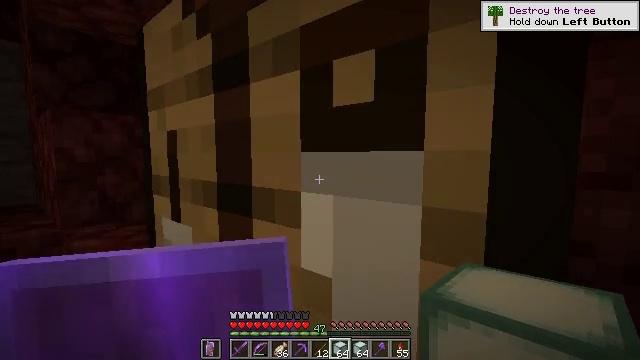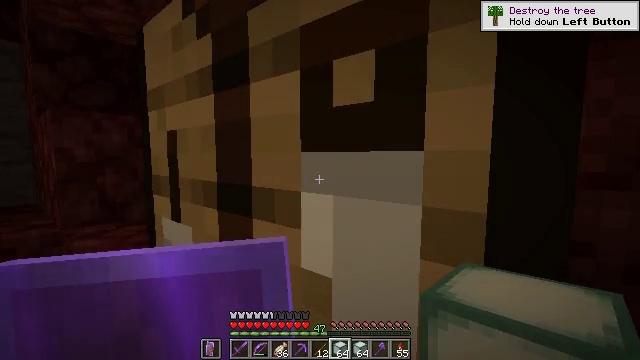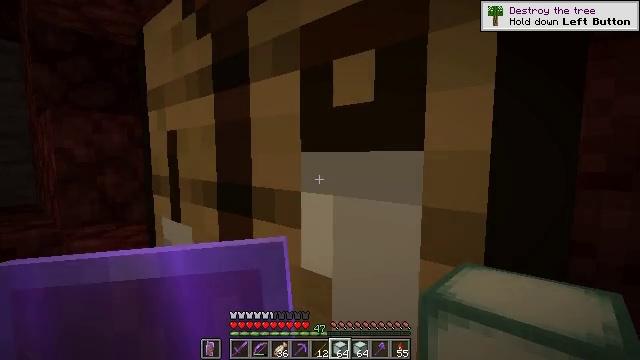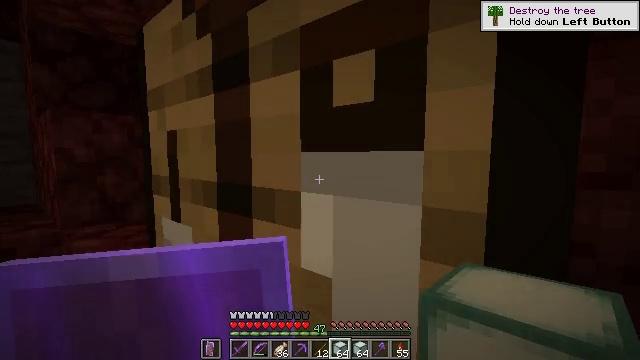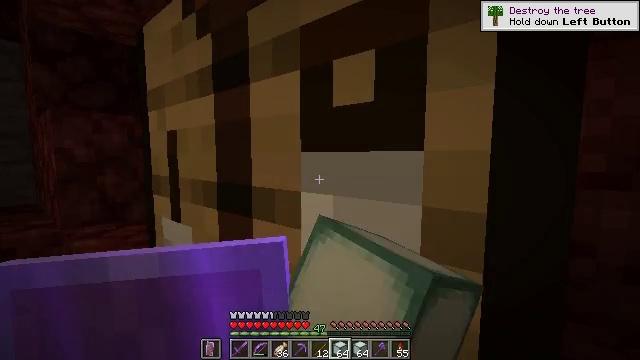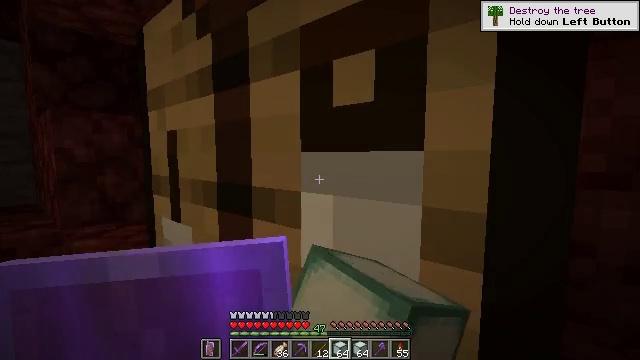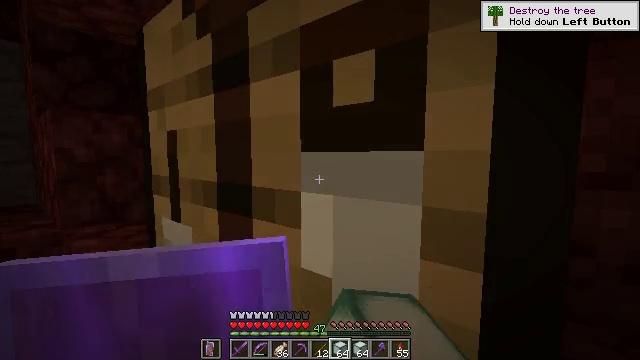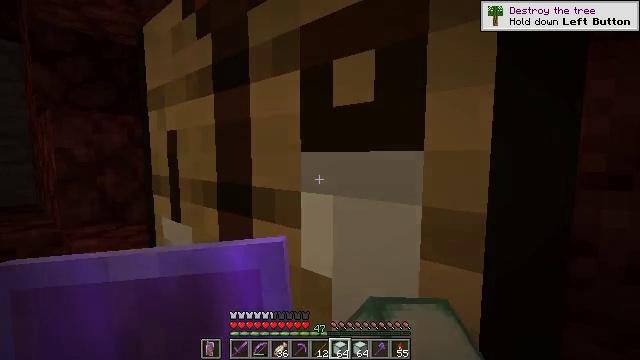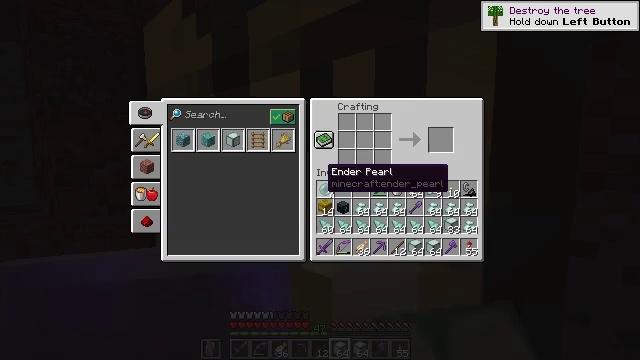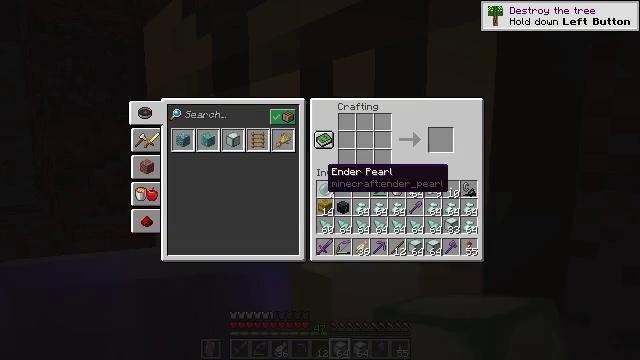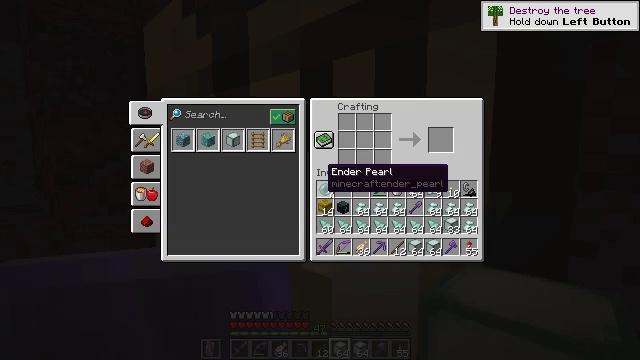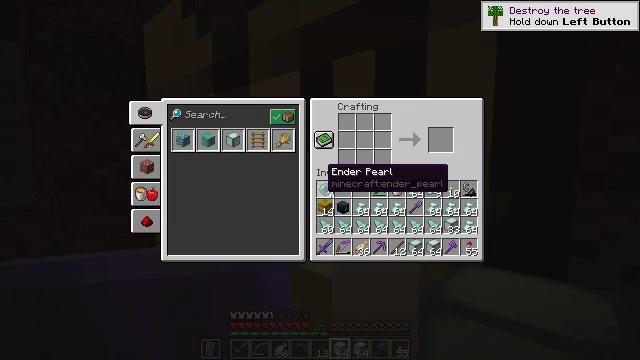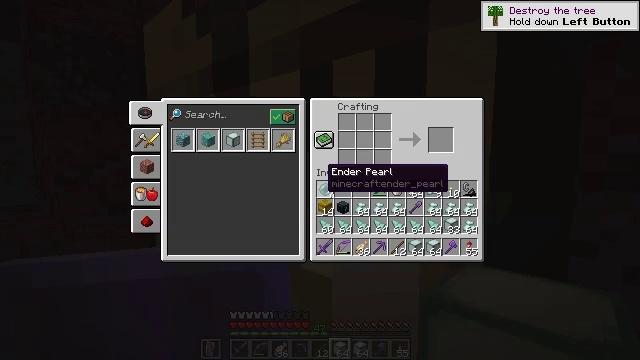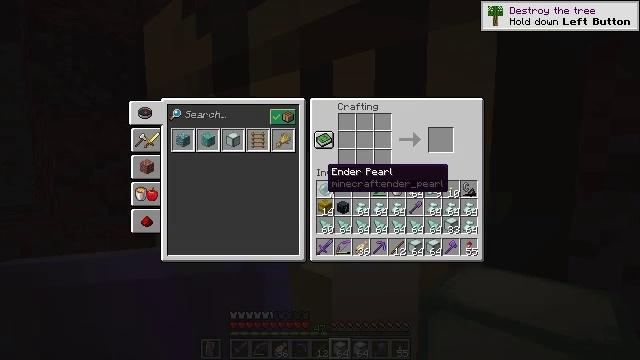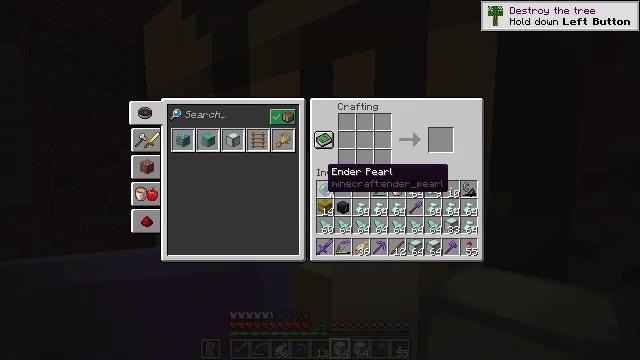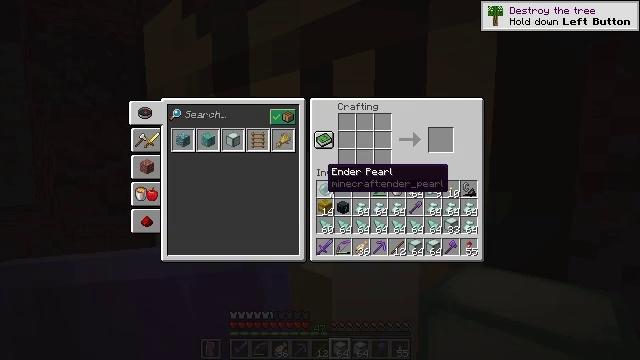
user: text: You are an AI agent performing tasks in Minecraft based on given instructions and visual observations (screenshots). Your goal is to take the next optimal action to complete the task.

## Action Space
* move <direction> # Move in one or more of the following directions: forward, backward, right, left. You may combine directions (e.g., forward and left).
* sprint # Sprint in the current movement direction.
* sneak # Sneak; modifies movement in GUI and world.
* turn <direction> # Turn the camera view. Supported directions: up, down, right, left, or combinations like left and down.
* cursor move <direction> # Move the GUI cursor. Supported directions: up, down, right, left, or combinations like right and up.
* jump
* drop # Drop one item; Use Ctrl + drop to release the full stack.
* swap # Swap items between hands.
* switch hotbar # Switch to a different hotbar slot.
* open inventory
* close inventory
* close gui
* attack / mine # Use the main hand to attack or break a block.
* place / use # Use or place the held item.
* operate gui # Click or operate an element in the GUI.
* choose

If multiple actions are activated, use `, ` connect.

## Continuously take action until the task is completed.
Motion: motion action
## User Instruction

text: Combine prismarine crystals and shards to craft a sea lantern.
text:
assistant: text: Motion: no_op
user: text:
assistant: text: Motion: no_op
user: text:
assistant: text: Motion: use / place
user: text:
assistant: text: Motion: use / place
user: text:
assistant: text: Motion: no_op
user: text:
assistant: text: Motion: no_op
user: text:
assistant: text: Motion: no_op
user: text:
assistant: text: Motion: no_op
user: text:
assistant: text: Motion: no_op
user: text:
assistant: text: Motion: no_op
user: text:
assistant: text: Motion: no_op
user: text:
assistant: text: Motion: no_op
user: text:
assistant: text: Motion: no_op
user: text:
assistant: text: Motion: no_op
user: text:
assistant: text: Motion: no_op
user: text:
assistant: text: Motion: no_op
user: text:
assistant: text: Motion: no_op
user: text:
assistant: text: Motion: no_op
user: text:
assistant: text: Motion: no_op
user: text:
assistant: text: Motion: no_op
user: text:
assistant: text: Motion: turn left and up
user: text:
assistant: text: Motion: turn left and up
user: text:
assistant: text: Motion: turn left and up
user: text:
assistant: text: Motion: turn left and up
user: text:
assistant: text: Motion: sneak
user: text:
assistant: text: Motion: sneak
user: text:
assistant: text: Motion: sneak
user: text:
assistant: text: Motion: sneak
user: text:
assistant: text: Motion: sneak
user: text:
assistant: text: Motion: sneak, attack / mine